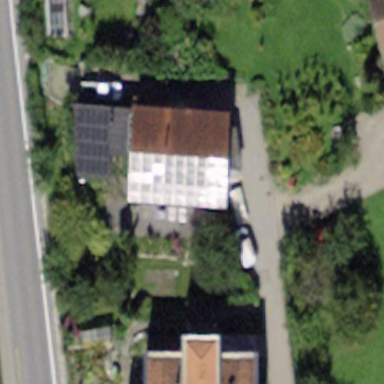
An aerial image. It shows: Gabled roofed house.